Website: home-depot
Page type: account-selection
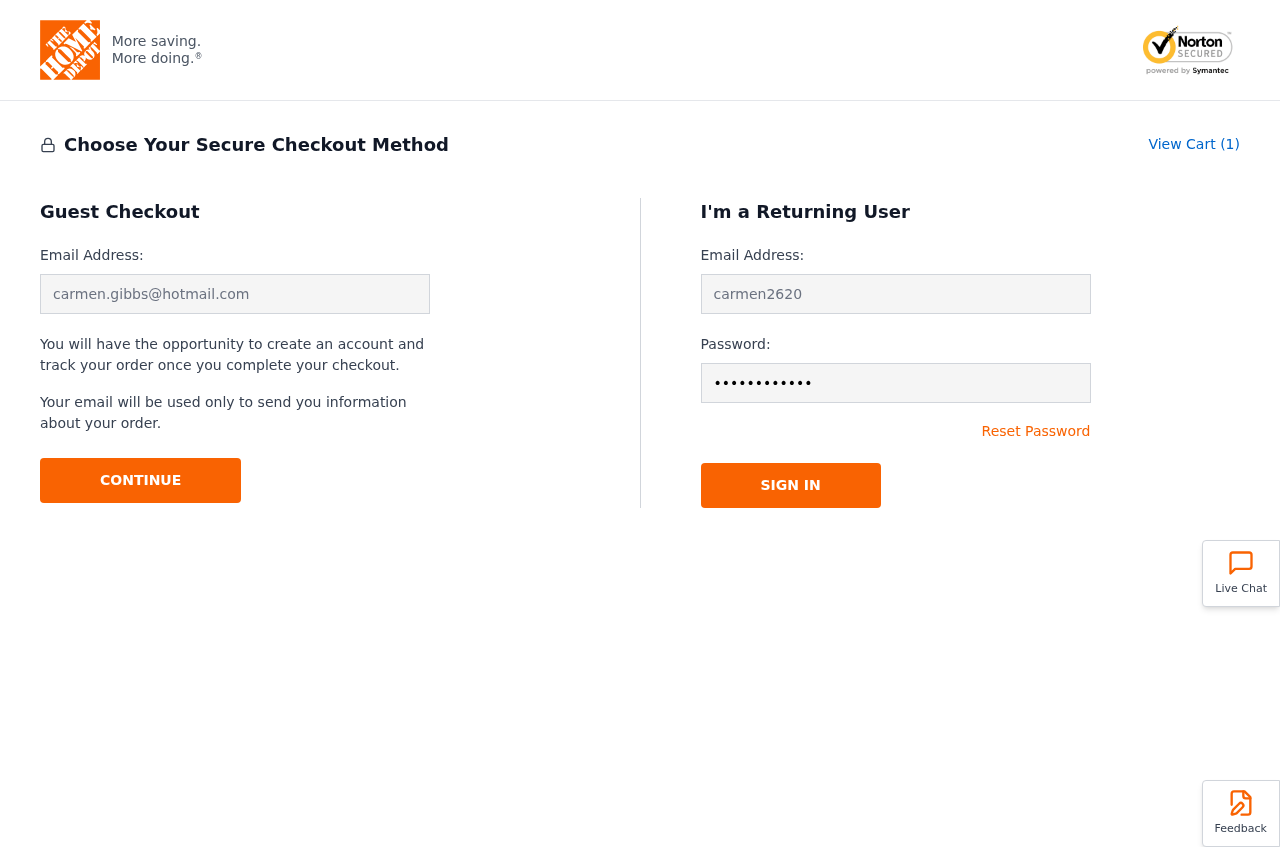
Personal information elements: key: PII_EMAIL
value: carmen.gibbs@hotmail.com
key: PII_LOGIN_USERNAME
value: carmen2620
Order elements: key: ORDER_NUM_ITEMS
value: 1